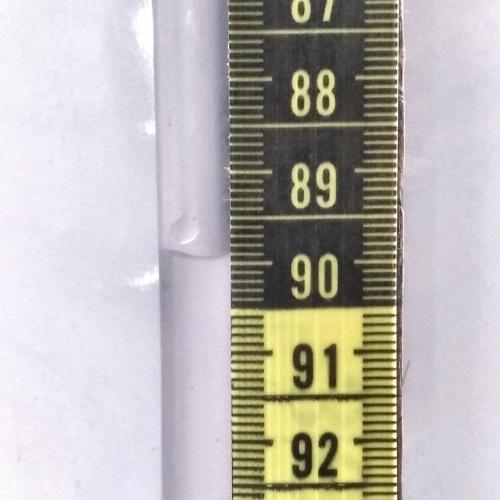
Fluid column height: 89.9 cm